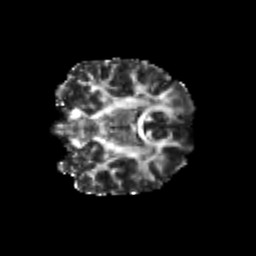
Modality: FA
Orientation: coronal
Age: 23
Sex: female
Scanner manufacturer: siemens
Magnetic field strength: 3 T
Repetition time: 3.5 s
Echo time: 0.113 s